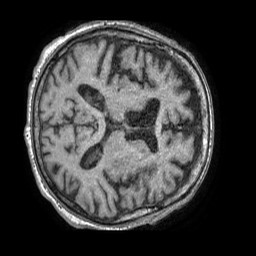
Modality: T1w
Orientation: axial
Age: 73
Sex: male
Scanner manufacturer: philips
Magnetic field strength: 1.5 T
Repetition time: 0.008018 s
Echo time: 0.003693 s